Field crop: maize
Growth stage: 1
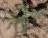
Species: atriplex